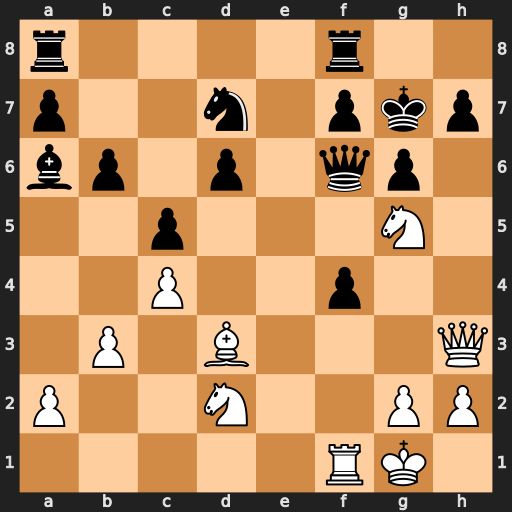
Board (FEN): r4r2/p2n1pkp/bp1p1qp1/2p3N1/2P2p2/1P1B3Q/P2N2PP/5RK1
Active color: w
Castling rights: -
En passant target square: -
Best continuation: Qxh7#